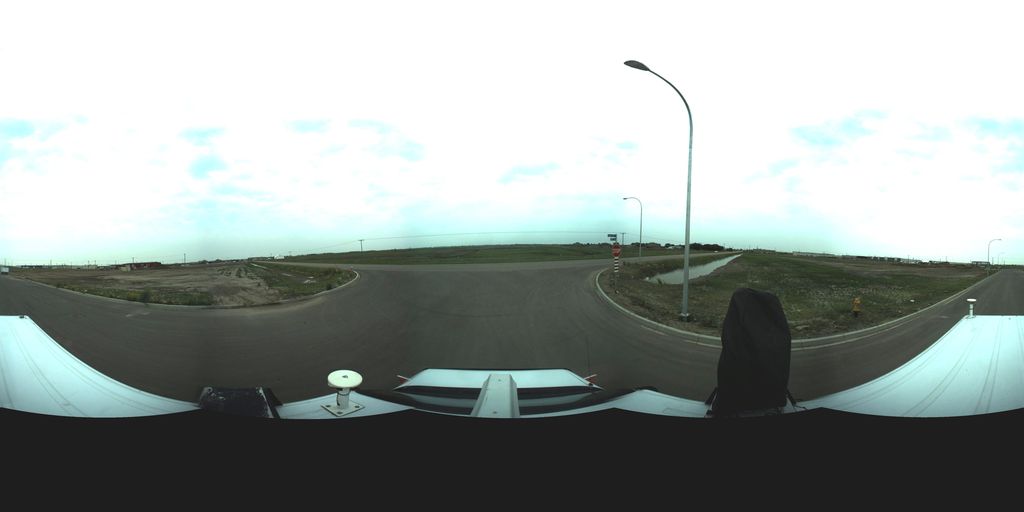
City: saskatoon